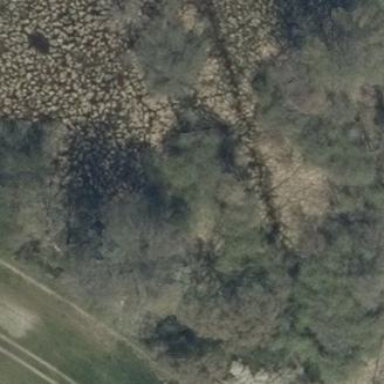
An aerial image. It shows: Landscape covered with heath.